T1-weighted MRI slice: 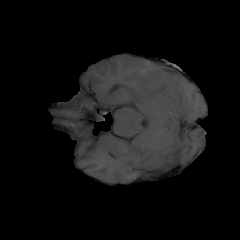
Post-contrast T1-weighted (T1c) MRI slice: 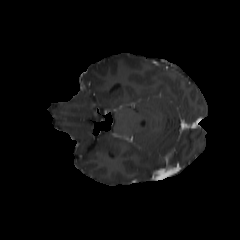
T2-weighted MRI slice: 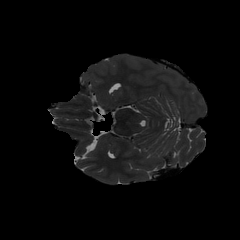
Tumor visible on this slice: no